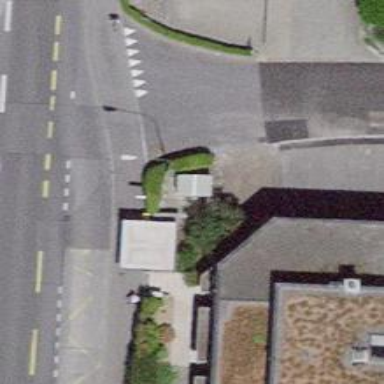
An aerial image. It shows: Post box is visible.